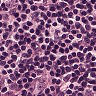
Metastatic tissue present: no